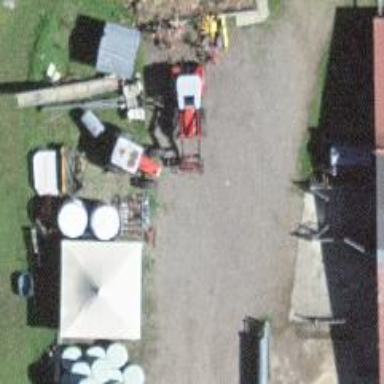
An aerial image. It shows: Farm.